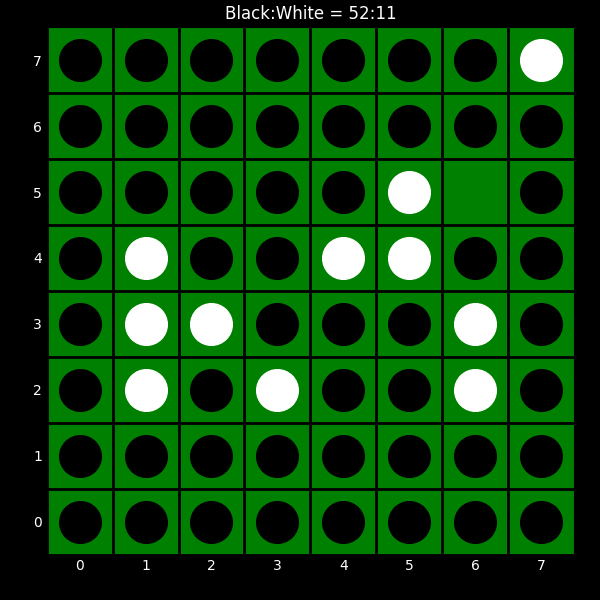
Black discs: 52
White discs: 11